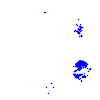
Particle: electron